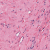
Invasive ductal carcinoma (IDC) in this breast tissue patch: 0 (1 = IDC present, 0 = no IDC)